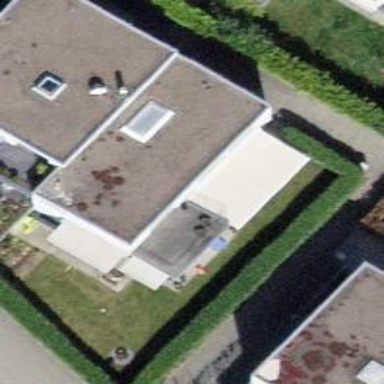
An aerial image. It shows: Simple house.